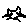
Label: cat